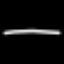
Label: line